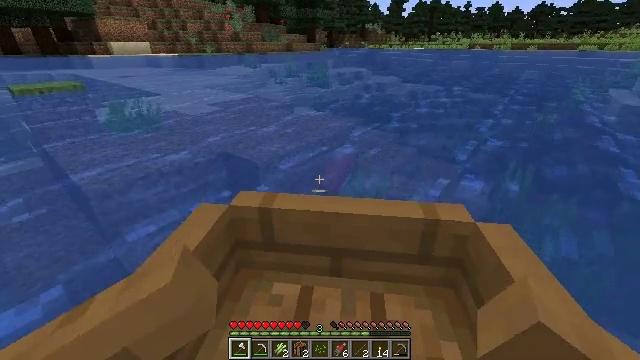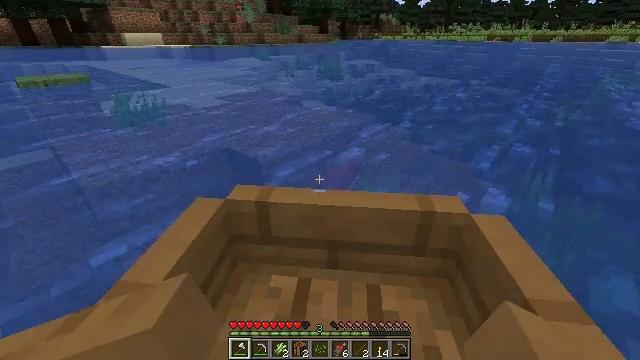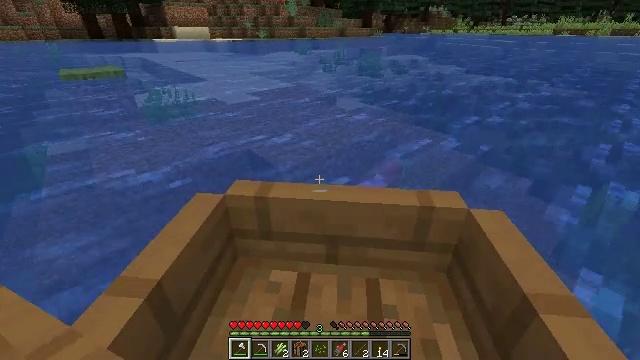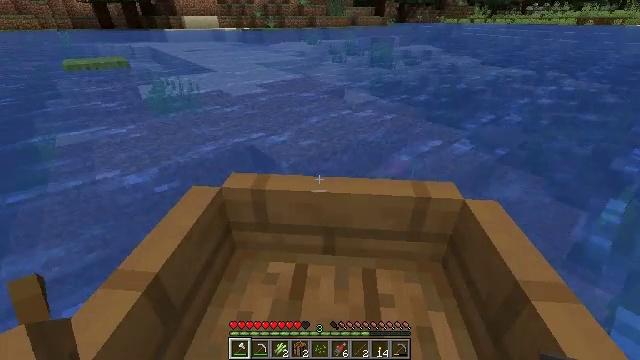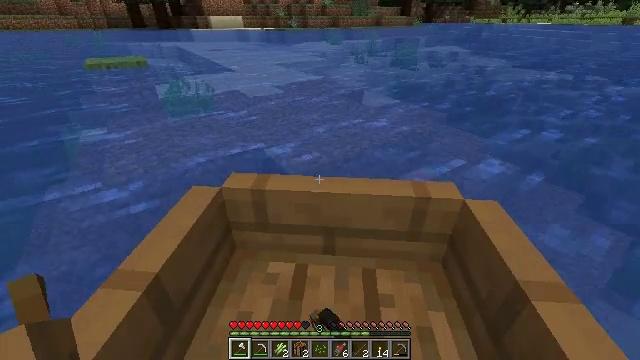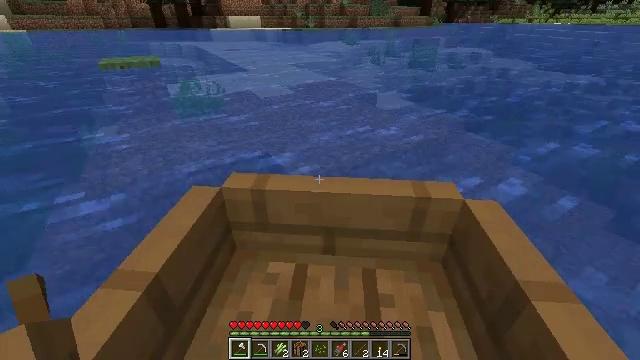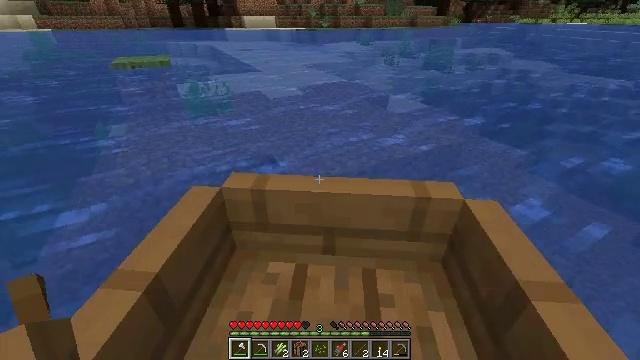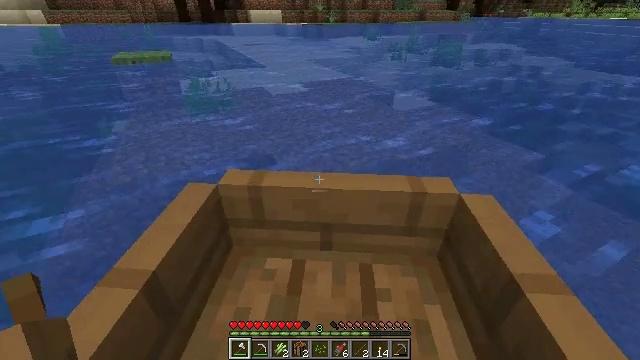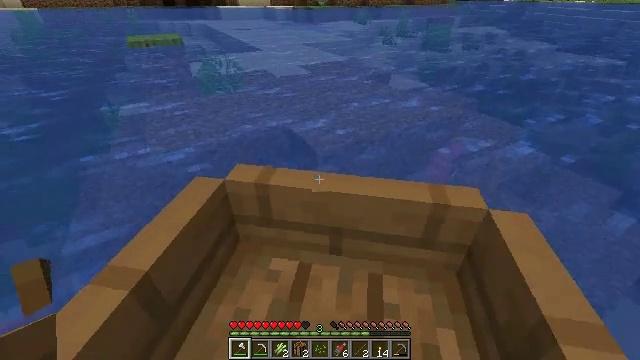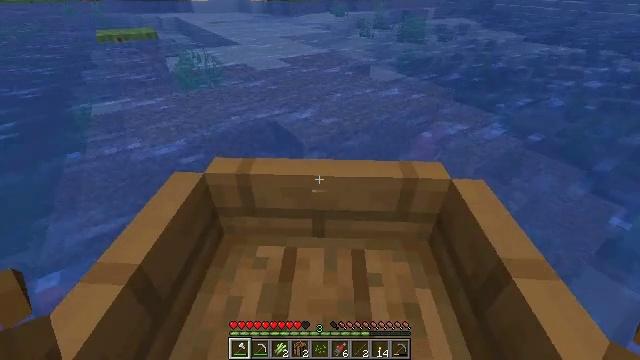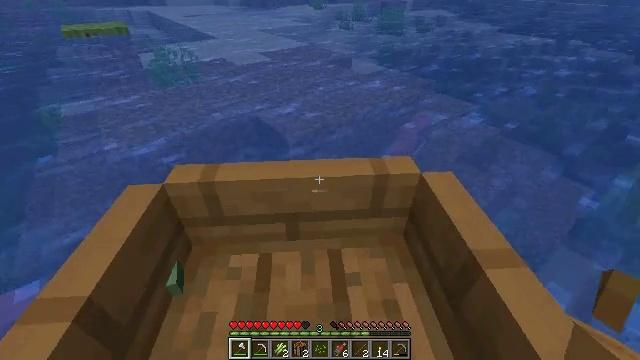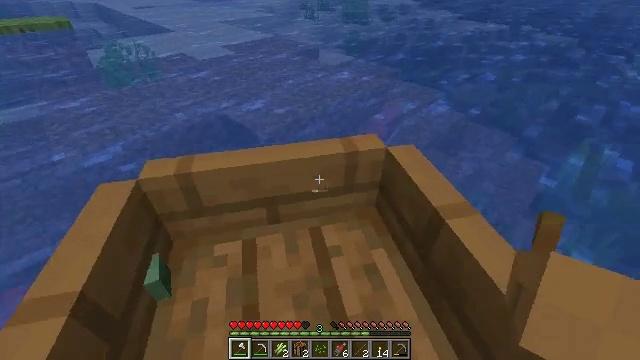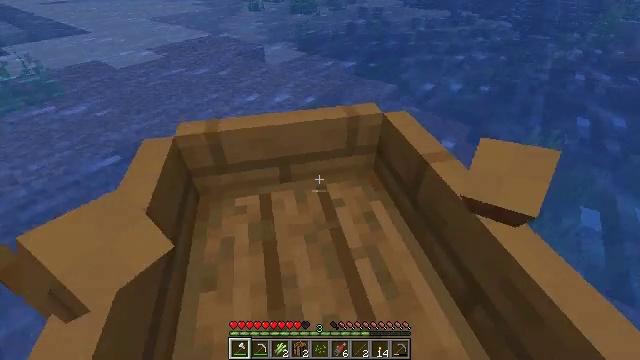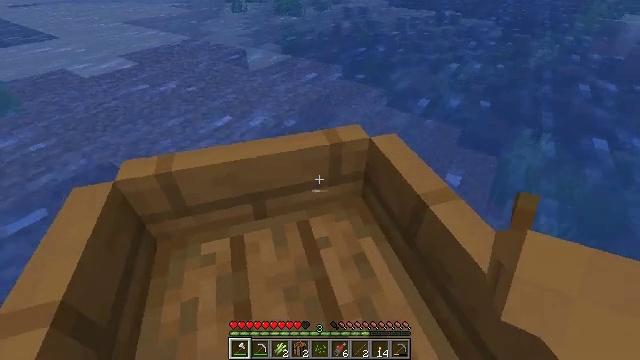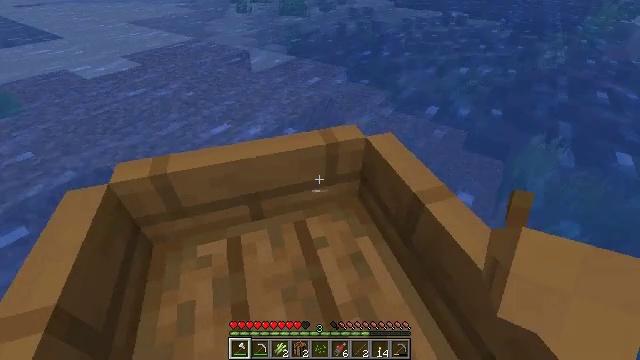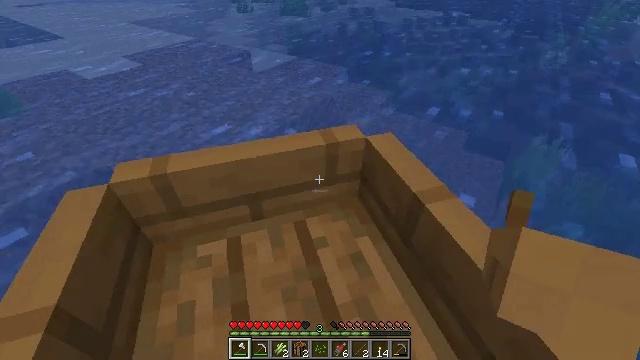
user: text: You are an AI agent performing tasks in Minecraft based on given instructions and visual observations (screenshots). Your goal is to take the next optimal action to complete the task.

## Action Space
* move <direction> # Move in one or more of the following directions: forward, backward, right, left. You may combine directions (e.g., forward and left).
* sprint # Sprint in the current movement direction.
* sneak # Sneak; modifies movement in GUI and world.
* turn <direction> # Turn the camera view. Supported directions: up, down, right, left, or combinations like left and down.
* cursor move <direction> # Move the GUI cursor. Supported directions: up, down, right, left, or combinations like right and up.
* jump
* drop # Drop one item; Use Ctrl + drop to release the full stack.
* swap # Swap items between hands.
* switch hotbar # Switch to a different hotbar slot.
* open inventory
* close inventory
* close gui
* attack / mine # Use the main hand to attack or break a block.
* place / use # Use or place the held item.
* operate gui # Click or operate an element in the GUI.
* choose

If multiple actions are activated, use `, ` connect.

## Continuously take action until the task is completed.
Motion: motion action
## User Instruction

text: Hunt a salmon.
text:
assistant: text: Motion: move forward and move left, turn down, attack / mine
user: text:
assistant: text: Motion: turn down, attack / mine
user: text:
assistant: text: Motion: turn down, attack / mine
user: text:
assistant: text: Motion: no_op
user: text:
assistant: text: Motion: no_op
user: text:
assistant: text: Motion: no_op
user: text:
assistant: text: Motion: no_op
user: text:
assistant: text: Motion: turn right and down
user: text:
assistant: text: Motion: turn right and down
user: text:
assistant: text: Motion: turn right and down
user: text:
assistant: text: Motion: turn right and down
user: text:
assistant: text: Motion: turn right and down
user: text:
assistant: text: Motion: turn right
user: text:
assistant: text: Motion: turn right
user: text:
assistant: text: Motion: attack / mine
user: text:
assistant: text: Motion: turn right, attack / mine
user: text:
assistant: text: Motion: turn right, attack / mine
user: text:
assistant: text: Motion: turn up, attack / mine
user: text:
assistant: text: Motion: no_op
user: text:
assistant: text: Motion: no_op
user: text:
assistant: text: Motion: no_op